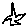
Label: star